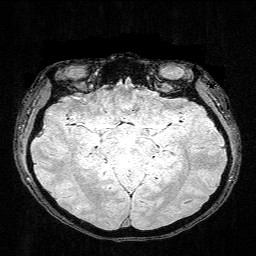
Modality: FLASH
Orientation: coronal
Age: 24
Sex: female